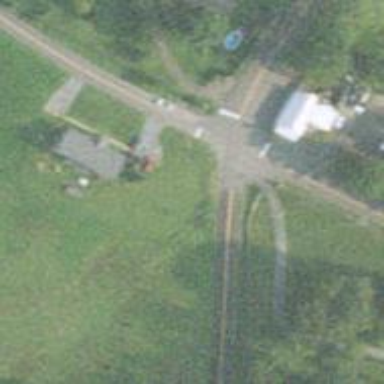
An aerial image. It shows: Stop road.